Field crop: maize
Growth stage: 2
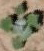
Species: chenopodium